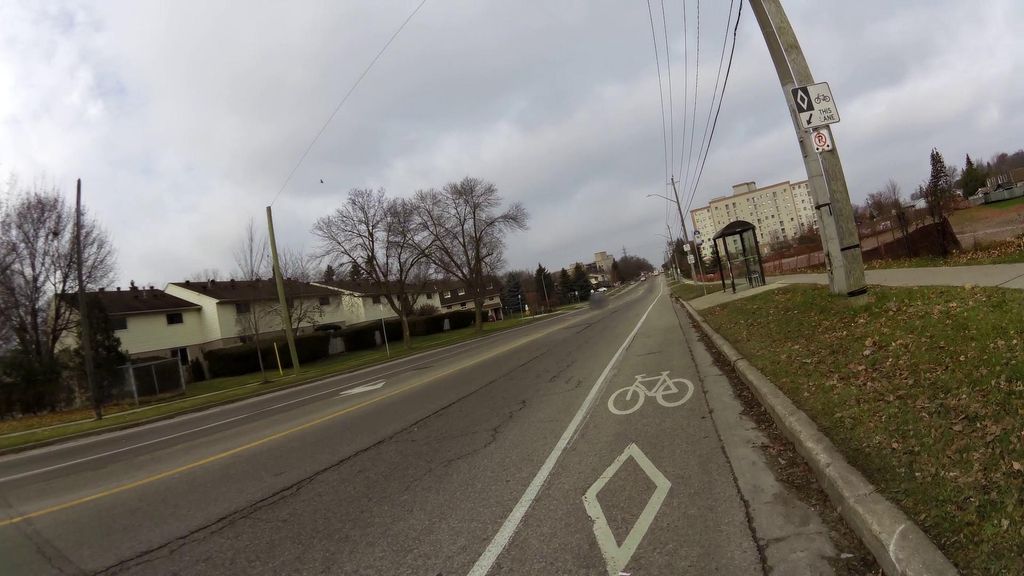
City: kitchener-waterloo